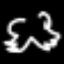
Label: frog